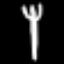
Label: fork